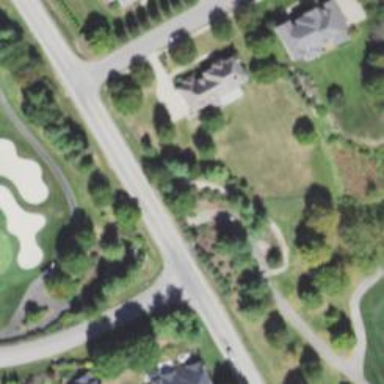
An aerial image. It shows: Path for golf carts.